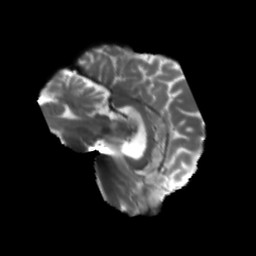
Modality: T2w
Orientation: sagittal
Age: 42
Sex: male
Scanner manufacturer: siemens
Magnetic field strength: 3 T
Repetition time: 5.25 s
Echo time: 0.08 s